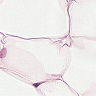
Metastatic tissue present: no